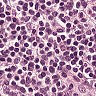
Metastatic tissue present: no